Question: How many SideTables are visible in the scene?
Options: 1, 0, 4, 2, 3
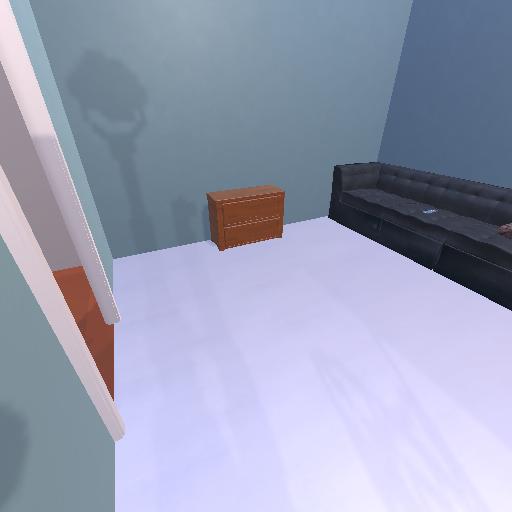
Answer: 1